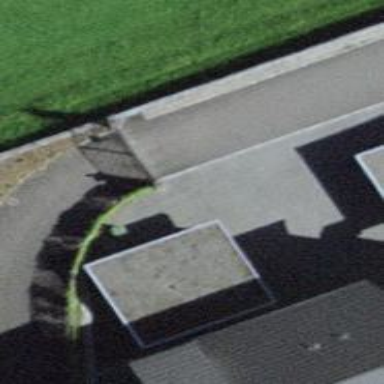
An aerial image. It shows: Gate.